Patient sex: M
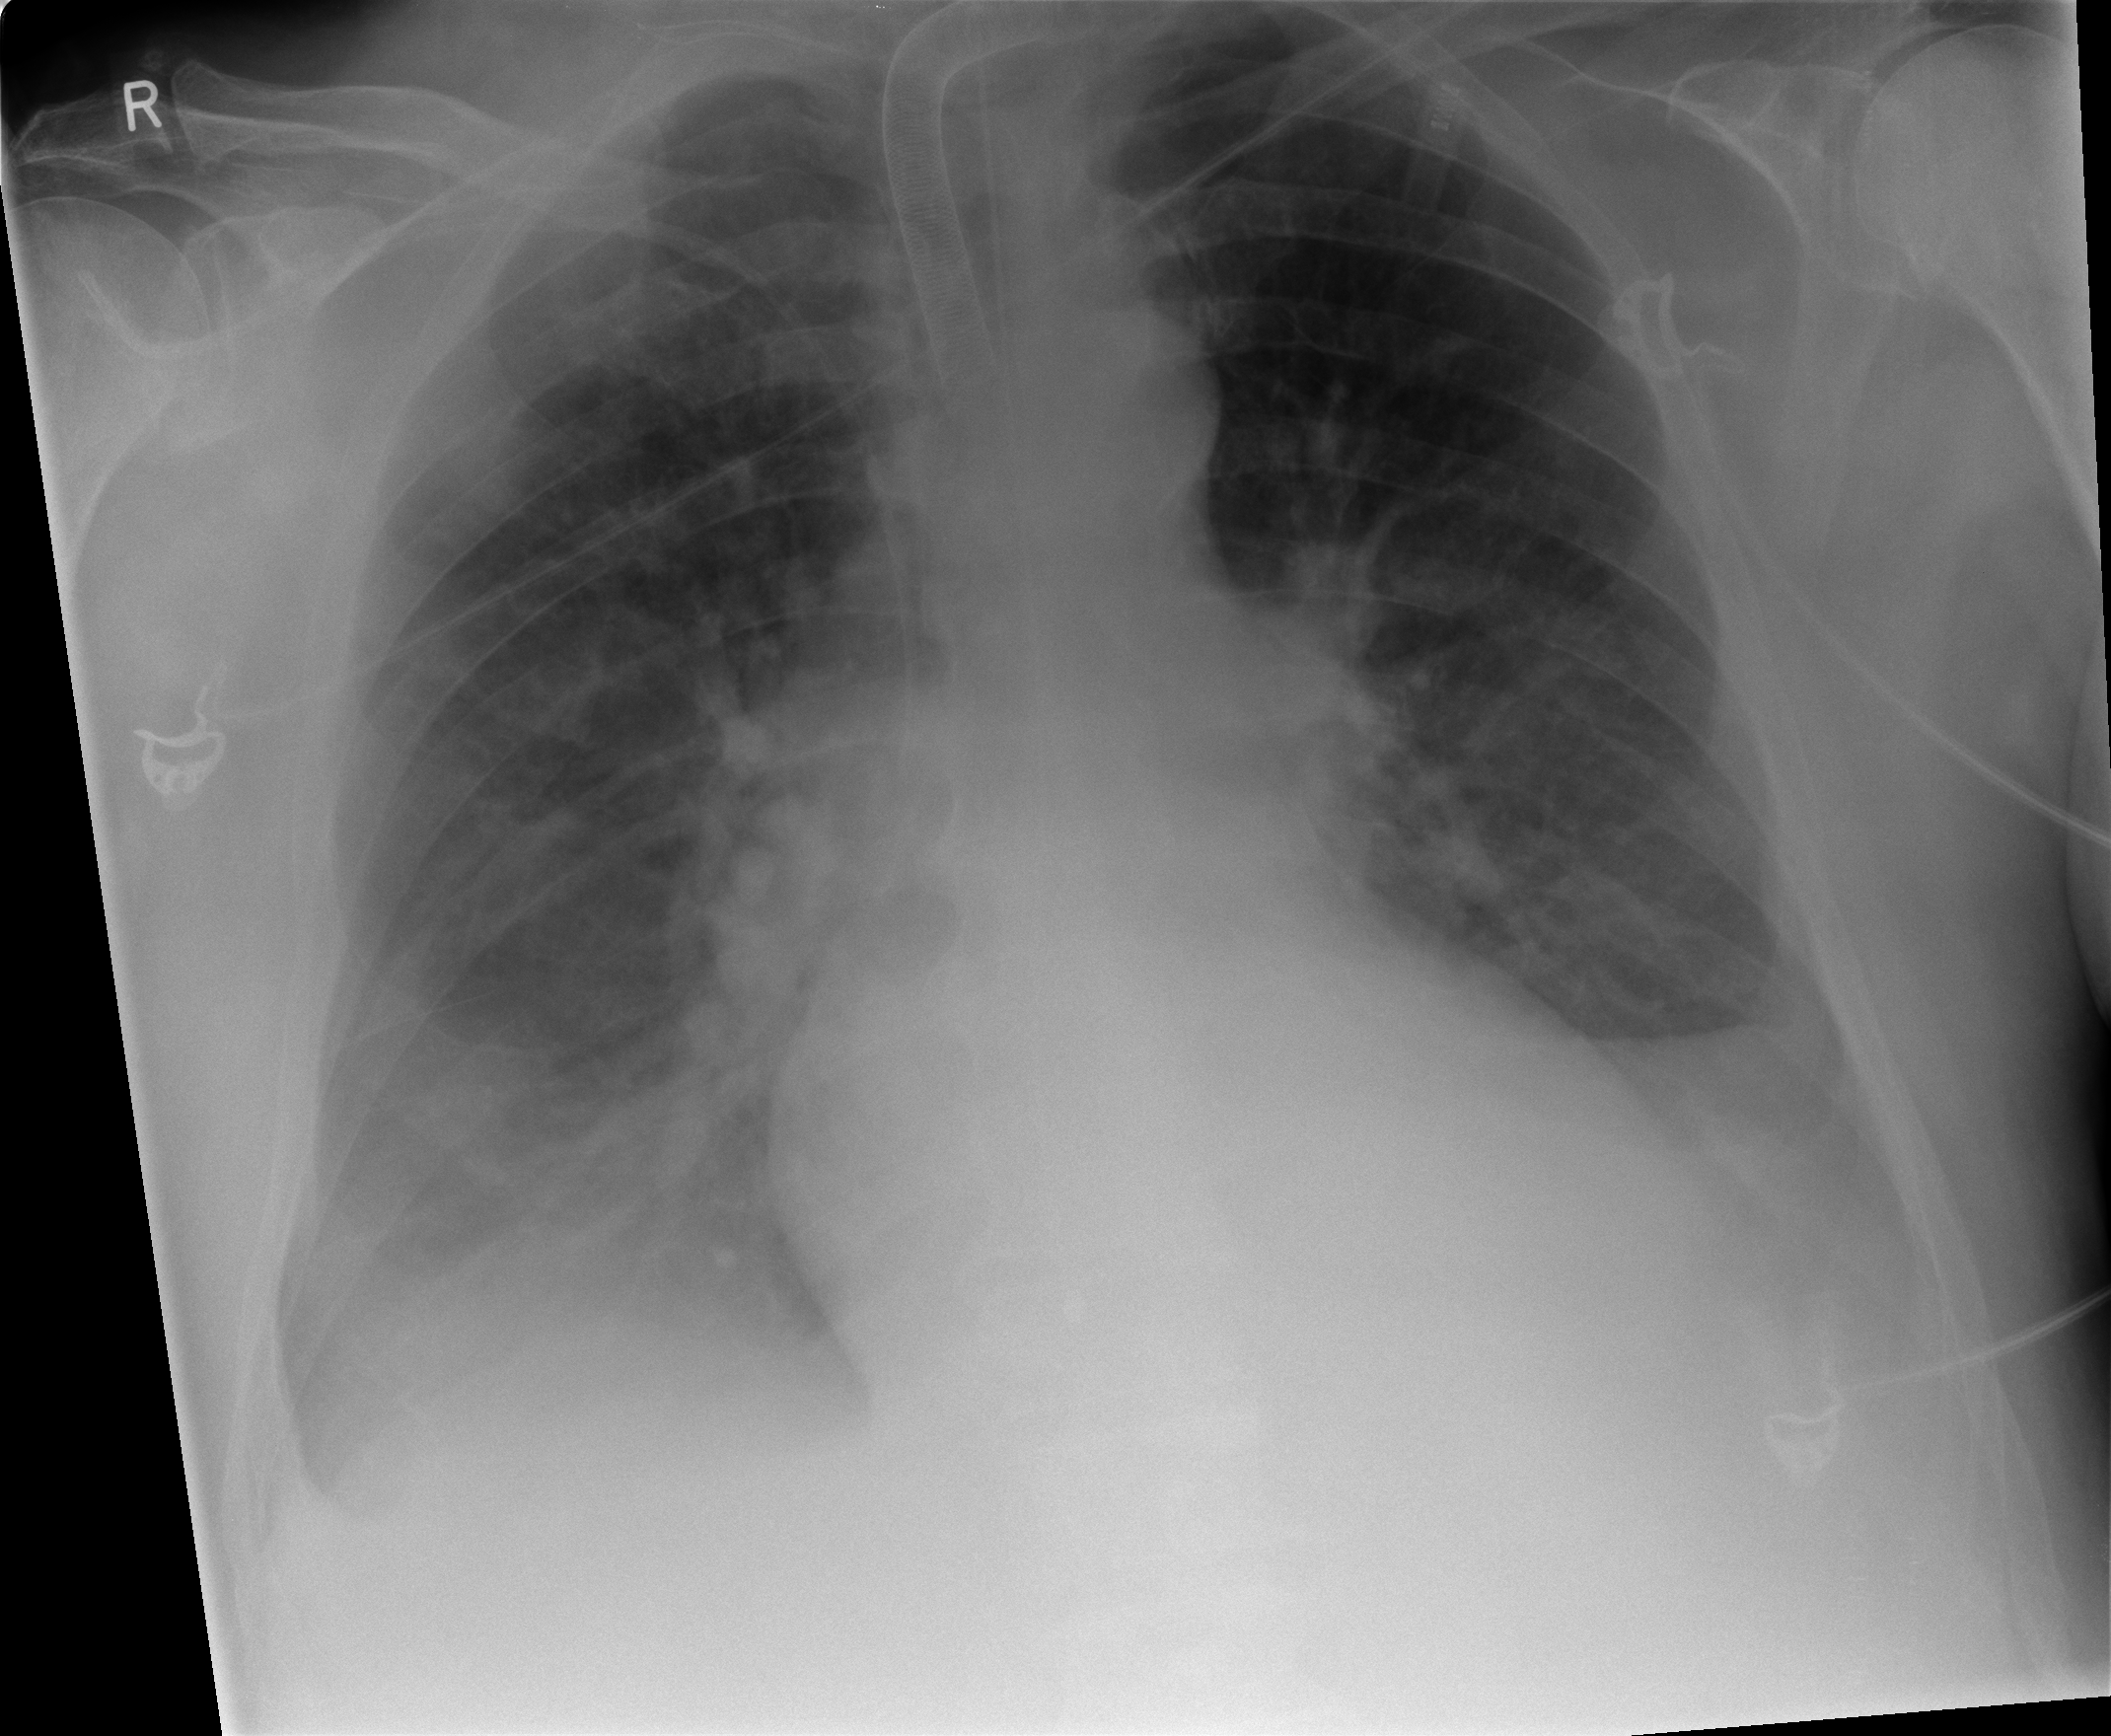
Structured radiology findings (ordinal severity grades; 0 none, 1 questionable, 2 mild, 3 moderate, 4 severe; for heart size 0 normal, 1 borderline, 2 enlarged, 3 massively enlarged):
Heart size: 1
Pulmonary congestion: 3
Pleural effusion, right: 3
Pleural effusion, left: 2
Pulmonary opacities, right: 2
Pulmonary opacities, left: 2
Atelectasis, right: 3
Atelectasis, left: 2